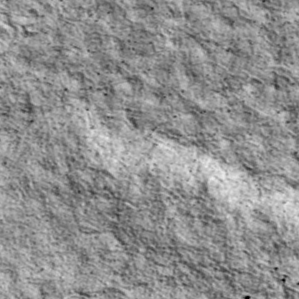
Label: non_frost